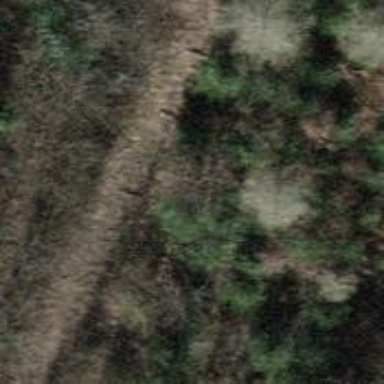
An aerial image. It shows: Ground path.